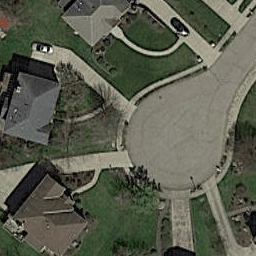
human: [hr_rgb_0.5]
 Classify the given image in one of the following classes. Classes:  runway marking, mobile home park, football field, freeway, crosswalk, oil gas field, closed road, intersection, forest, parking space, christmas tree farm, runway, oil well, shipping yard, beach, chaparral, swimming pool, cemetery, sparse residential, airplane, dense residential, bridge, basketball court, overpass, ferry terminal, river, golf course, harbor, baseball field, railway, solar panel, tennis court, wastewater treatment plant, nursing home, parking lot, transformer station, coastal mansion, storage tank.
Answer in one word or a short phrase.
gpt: closed road